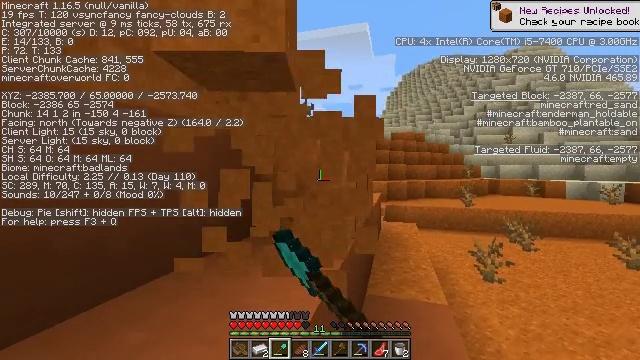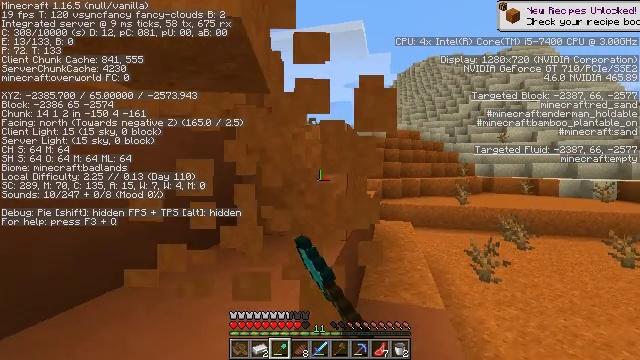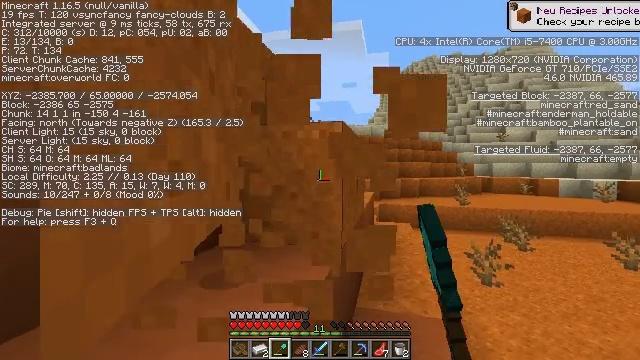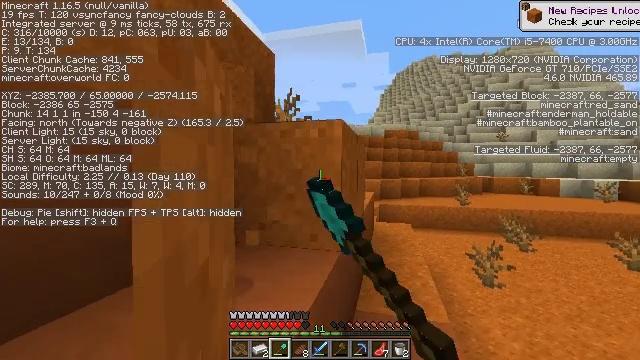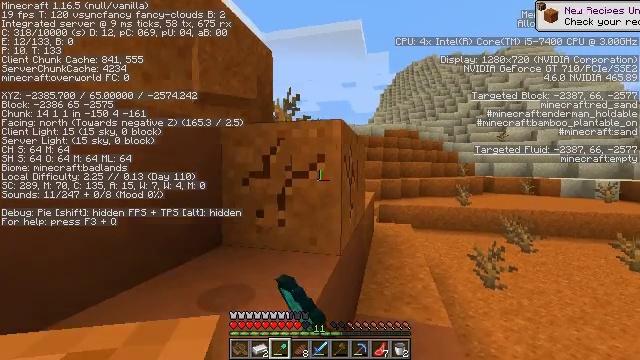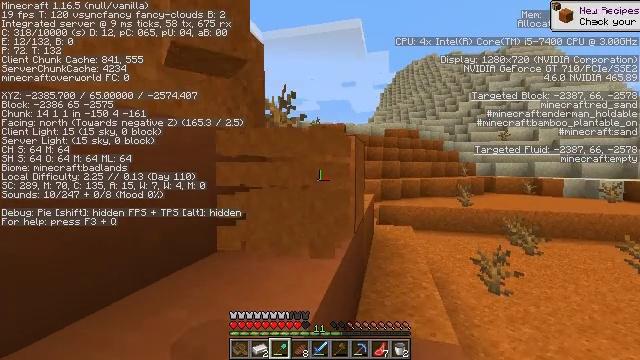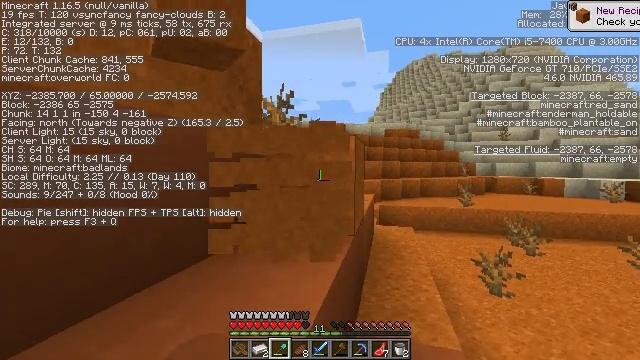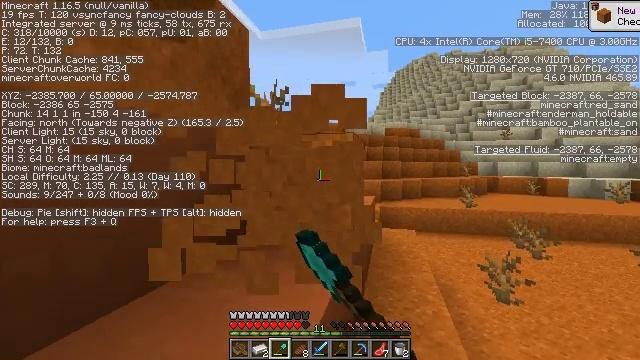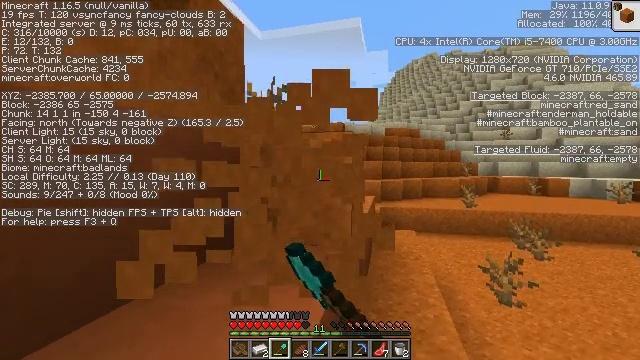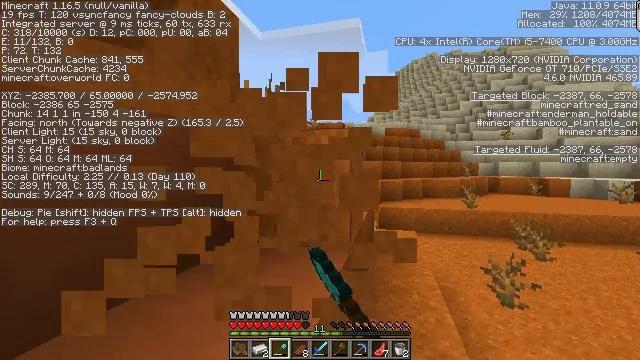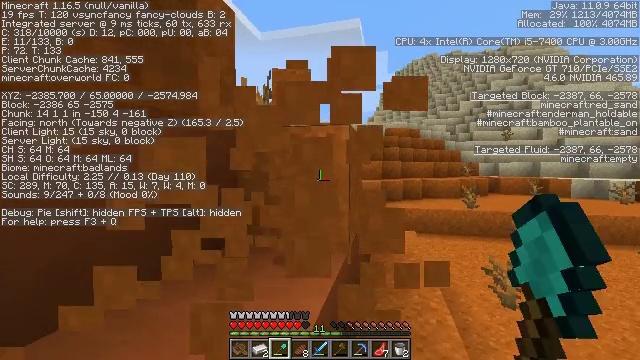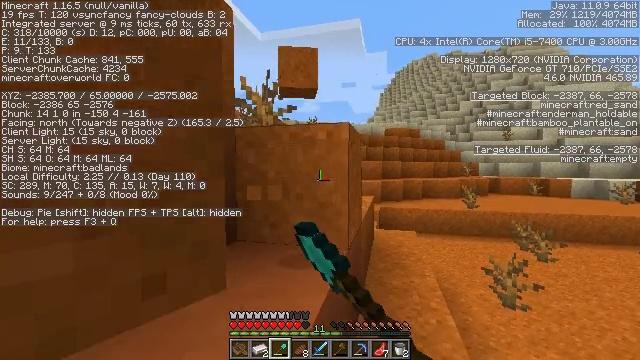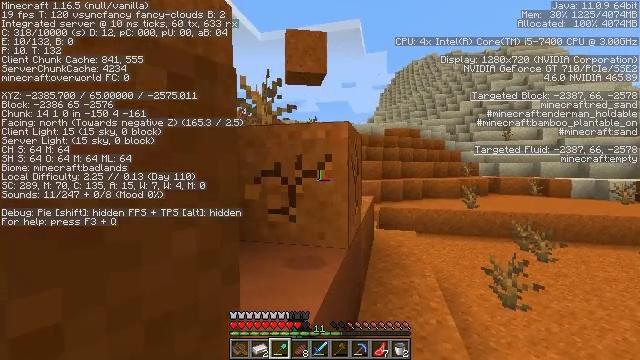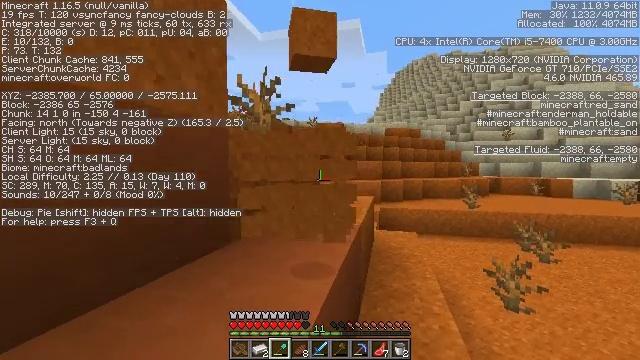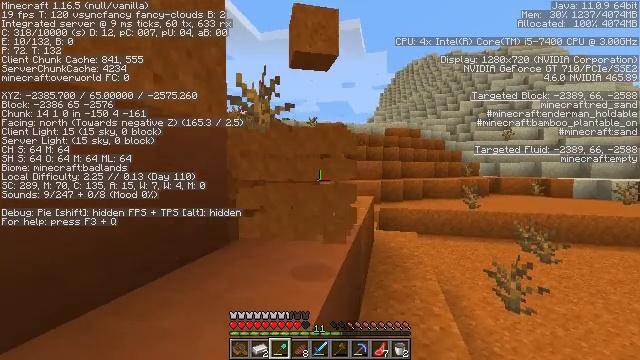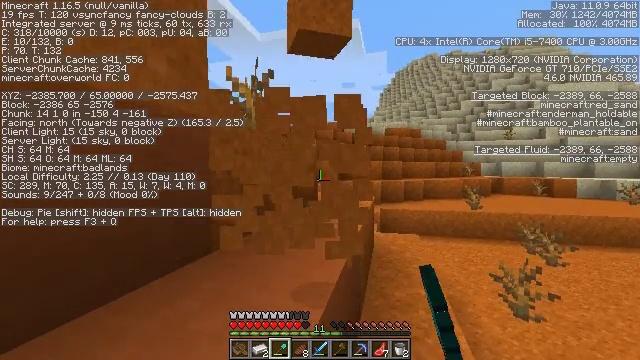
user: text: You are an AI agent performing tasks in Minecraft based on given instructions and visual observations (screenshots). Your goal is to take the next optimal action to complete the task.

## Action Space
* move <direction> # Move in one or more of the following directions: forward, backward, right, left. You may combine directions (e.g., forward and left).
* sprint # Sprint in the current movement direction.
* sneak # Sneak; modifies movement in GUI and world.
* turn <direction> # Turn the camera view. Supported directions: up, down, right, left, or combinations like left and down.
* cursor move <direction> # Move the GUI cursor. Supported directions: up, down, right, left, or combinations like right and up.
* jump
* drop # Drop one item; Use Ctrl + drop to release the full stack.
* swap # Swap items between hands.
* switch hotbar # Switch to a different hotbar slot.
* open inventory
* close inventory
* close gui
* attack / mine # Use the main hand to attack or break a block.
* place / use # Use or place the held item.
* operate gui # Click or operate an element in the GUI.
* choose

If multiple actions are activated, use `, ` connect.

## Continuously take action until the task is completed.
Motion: motion action
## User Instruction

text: Excavate the red sand area.
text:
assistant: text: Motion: move forward, turn right, attack / mine
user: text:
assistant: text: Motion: attack / mine
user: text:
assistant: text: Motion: attack / mine
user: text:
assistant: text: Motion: move forward, attack / mine
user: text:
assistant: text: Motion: move forward, attack / mine
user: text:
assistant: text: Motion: move forward, attack / mine
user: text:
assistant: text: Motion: move forward, attack / mine
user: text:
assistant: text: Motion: attack / mine
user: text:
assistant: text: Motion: attack / mine
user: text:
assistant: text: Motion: attack / mine
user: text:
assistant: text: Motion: attack / mine
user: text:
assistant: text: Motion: attack / mine
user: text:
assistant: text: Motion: move forward, attack / mine
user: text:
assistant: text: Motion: move forward, attack / mine
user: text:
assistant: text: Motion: move forward, attack / mine
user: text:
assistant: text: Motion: attack / mine
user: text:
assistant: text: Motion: attack / mine
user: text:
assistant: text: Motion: attack / mine